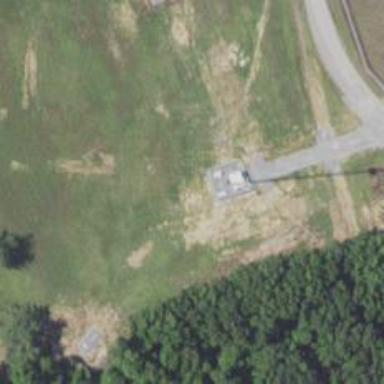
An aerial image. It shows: Mast tower used for communication.